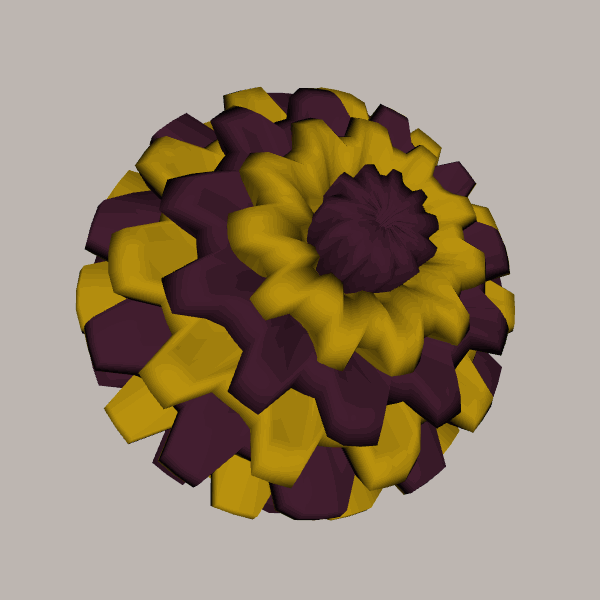
Background: light